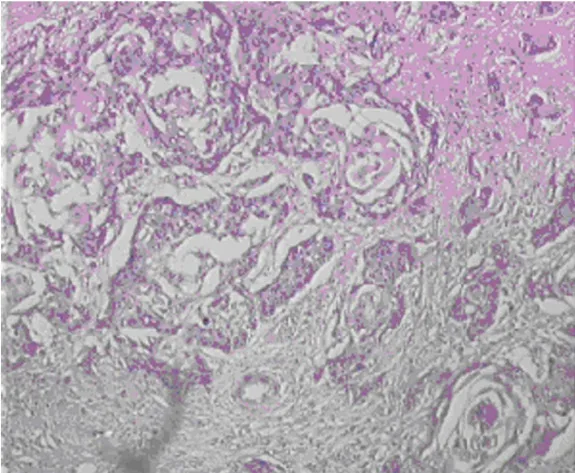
Microscopic examination of the intestinal tumor demonstrating typical histological findings of squamous cell carcinoma (staining with hematoxylin and eosin). Magnification, x100.
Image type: pathology (h&e)